Field crop: maize
Growth stage: 2
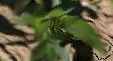
Species: maize